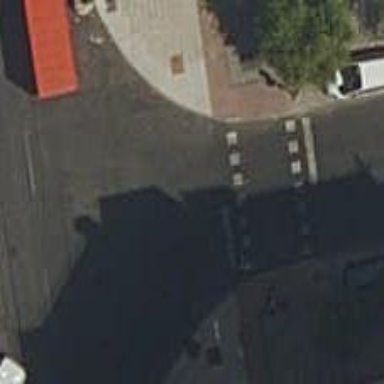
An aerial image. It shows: Road with traffic signals for signaling.